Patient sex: M
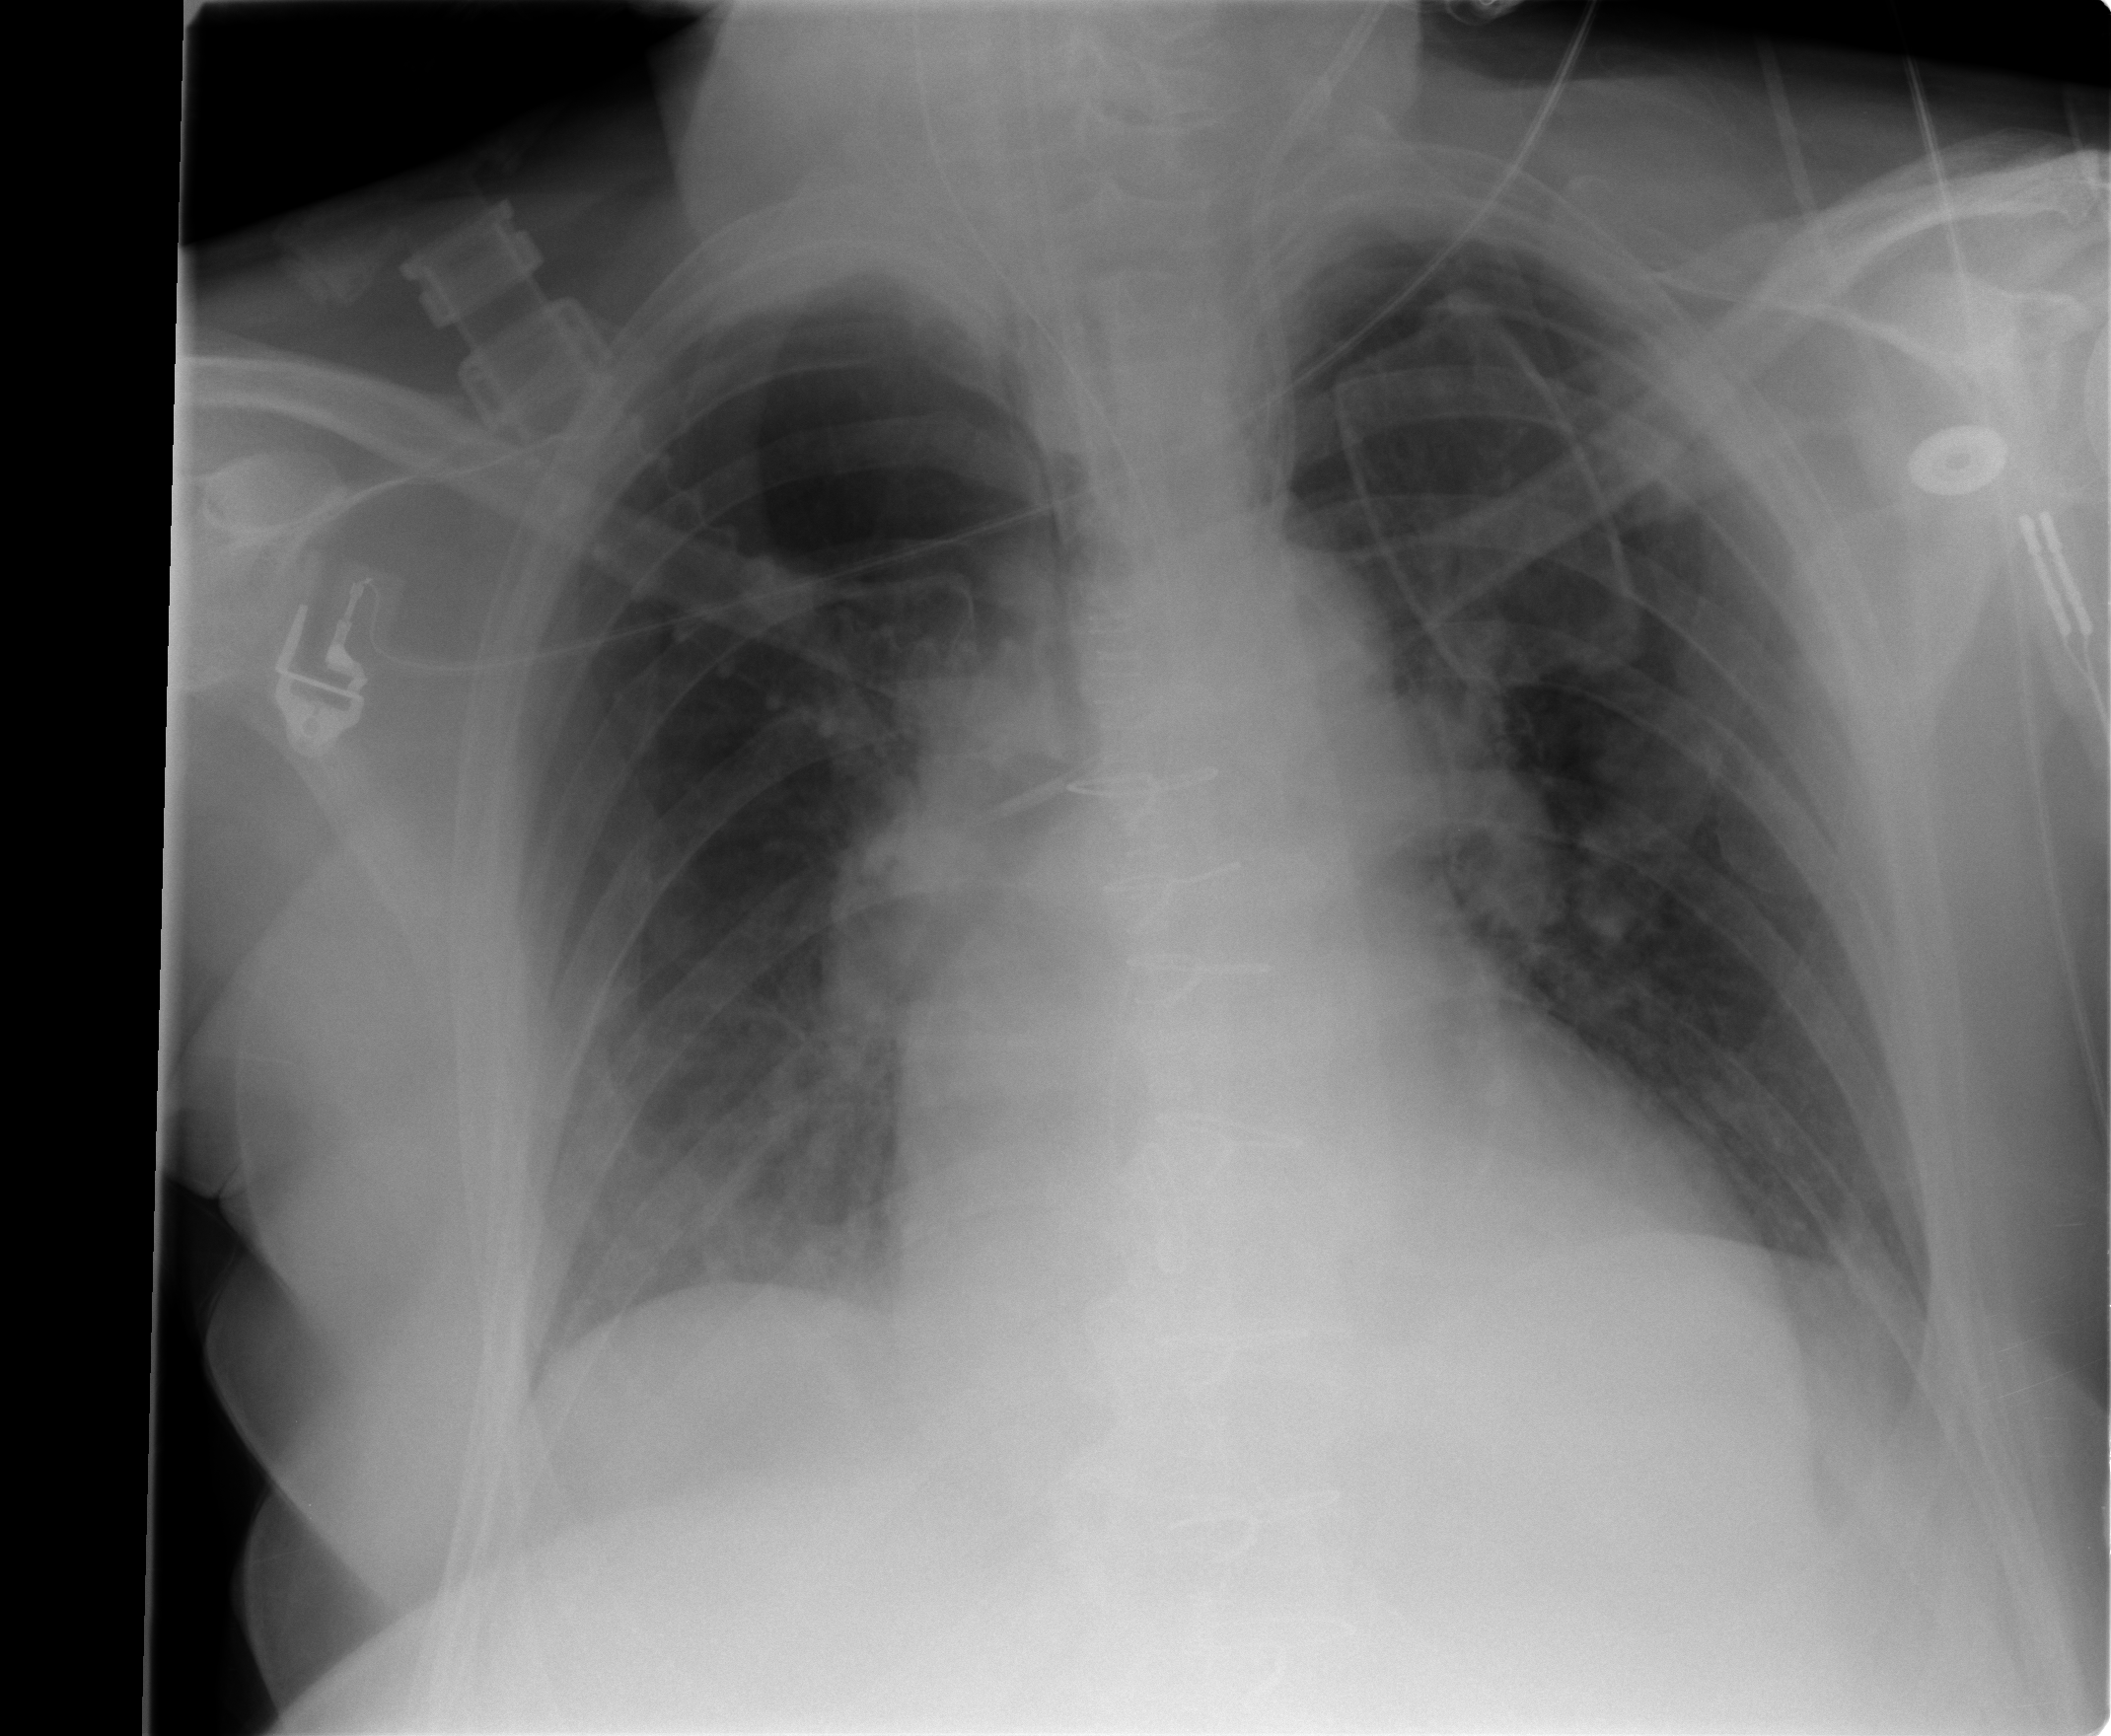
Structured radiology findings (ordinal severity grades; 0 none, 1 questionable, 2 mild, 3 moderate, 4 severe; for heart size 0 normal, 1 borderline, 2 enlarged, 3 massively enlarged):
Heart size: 2
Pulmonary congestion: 2
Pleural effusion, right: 0
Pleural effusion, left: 0
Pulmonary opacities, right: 0
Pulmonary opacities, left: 0
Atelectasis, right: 2
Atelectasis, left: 2